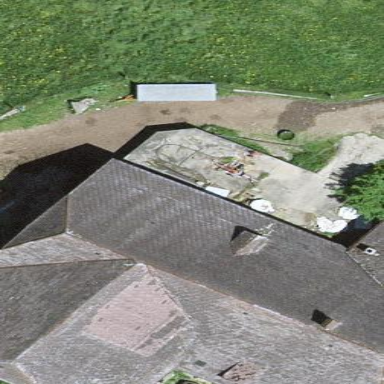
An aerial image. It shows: Farm building.